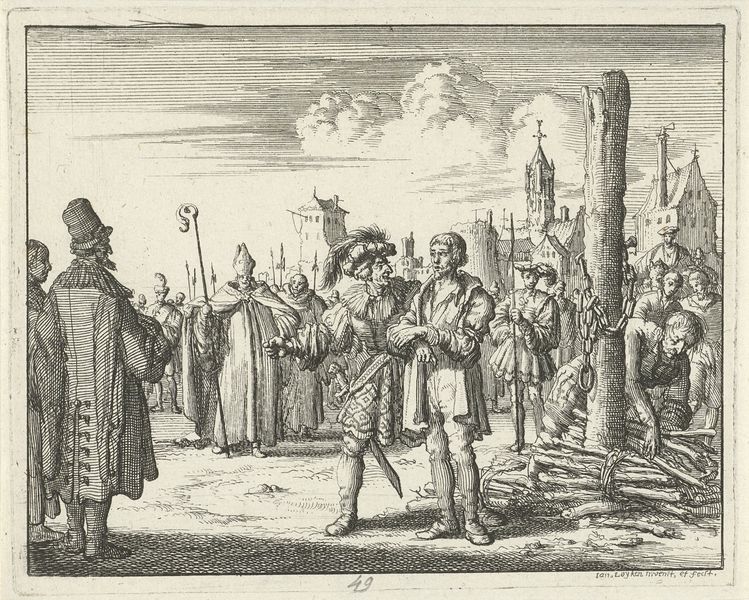
Titel: William White te Norwich voor de brandstapel
Künstler: Jan Luyken
Standort: Amsterdam
Institution: Rijksmuseum
Schlagwörter: feder, himmel, wolken, menschen, stadt, grau, holz, hut, männer, weiss, haus, federn, häuser, kirche, blatt, turm, stab, kette, dächer, giebel, schornsteine, grafik, platz, bischof, kreuz, pfahl, druck, nelke, gravur, scheiter, lanzen, tiara, scheiterhaufen, männerkleidung, 49, schrffur